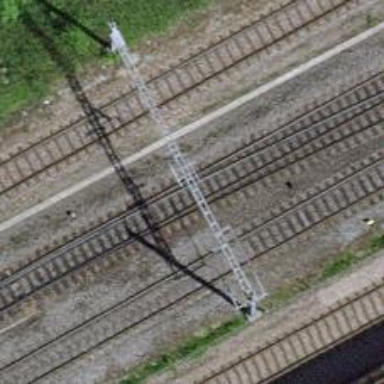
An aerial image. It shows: Railway switch.